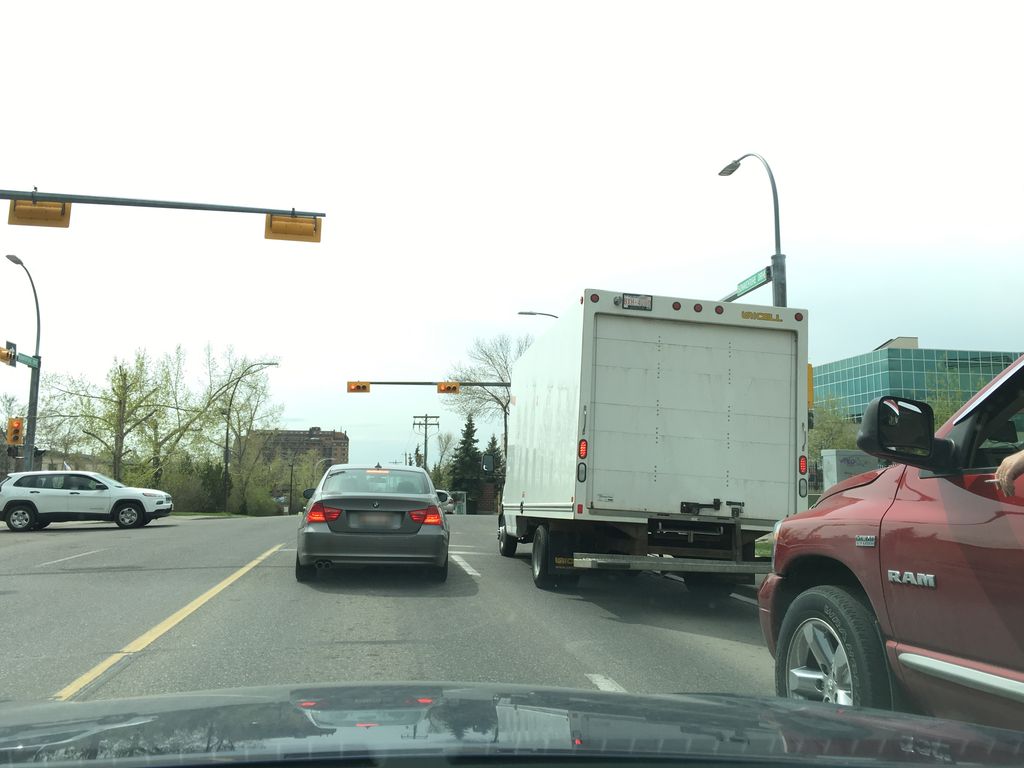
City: calgary